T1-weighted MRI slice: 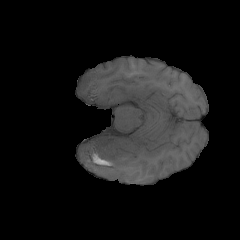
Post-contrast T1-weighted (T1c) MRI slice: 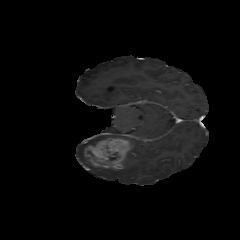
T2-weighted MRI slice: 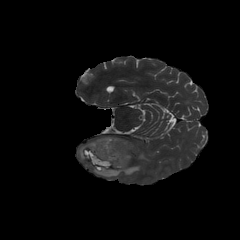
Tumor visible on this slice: yes